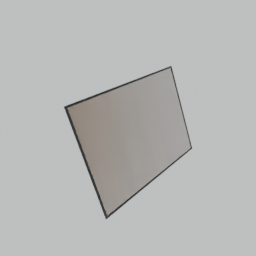
Label: decoration